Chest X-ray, PA view. Patient: 43 years old, sex M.
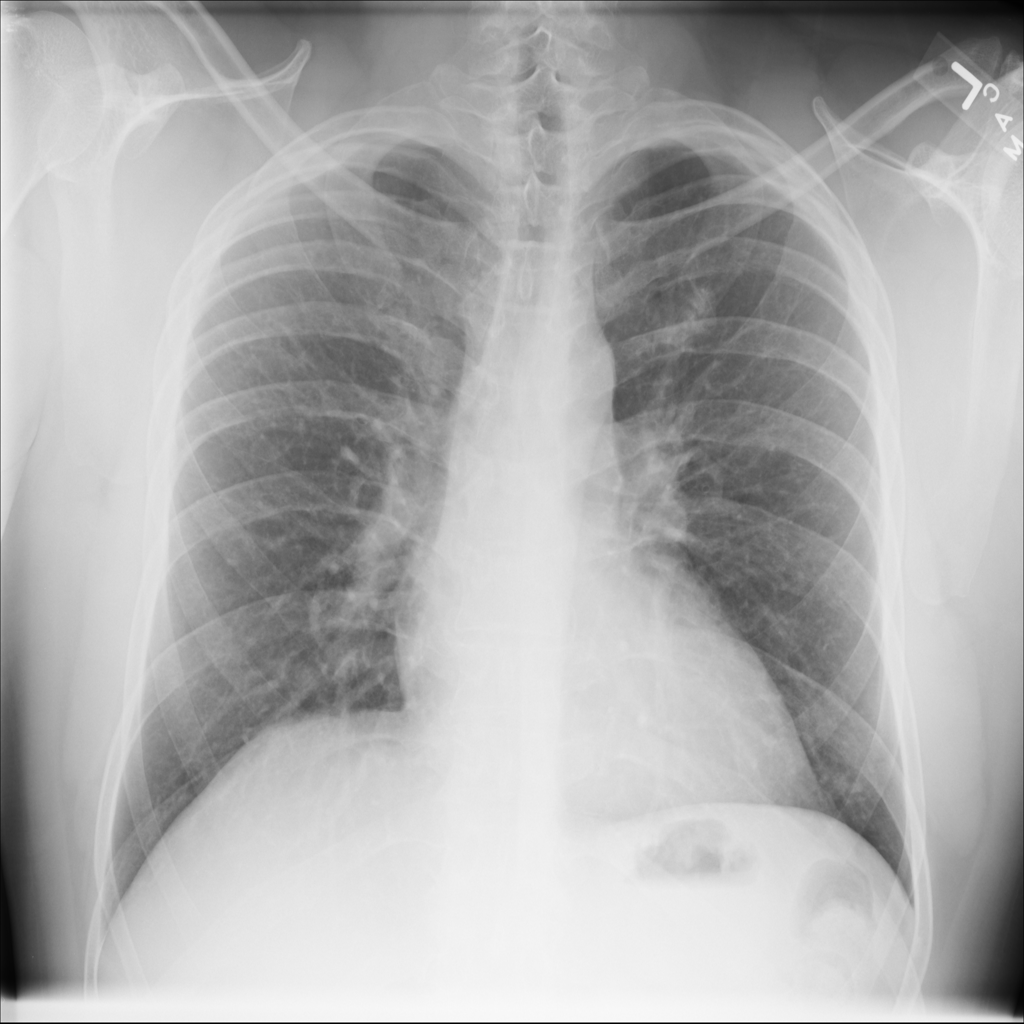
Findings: No Finding